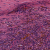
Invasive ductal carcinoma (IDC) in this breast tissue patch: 0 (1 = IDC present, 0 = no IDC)